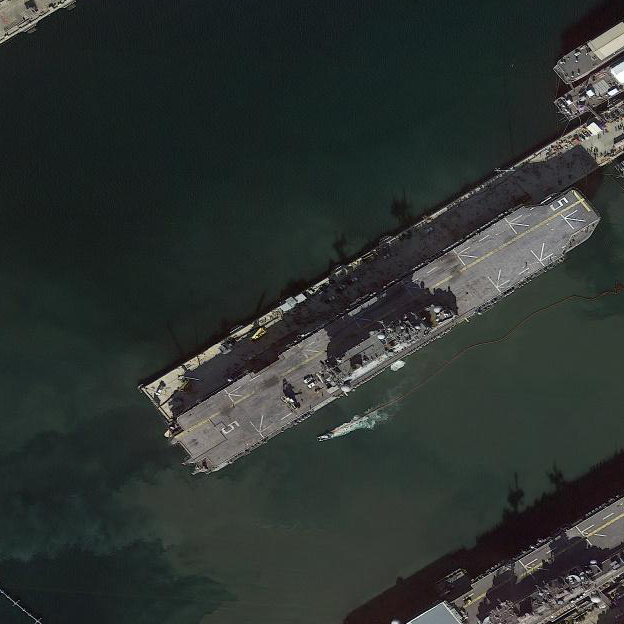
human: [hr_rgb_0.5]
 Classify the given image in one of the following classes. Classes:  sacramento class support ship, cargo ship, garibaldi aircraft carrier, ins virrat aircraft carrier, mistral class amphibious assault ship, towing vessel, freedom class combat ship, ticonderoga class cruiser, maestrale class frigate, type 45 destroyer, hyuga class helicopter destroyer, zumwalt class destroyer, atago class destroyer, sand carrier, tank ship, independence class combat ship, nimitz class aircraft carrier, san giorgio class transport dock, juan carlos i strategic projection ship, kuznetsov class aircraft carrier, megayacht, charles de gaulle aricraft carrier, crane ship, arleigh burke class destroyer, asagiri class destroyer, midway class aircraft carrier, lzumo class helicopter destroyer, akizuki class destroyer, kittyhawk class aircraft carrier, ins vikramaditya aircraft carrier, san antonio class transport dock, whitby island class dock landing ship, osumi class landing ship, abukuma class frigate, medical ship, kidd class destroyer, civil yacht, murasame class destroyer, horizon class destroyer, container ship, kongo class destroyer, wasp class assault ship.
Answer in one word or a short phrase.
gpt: Wasp class assault ship